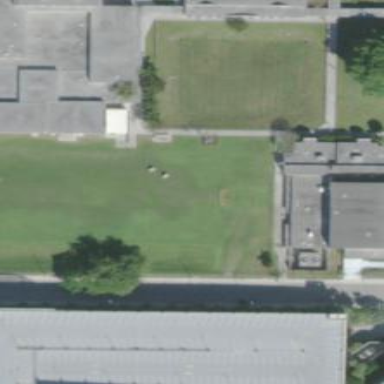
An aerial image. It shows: Ground level soccer pitch.